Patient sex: F
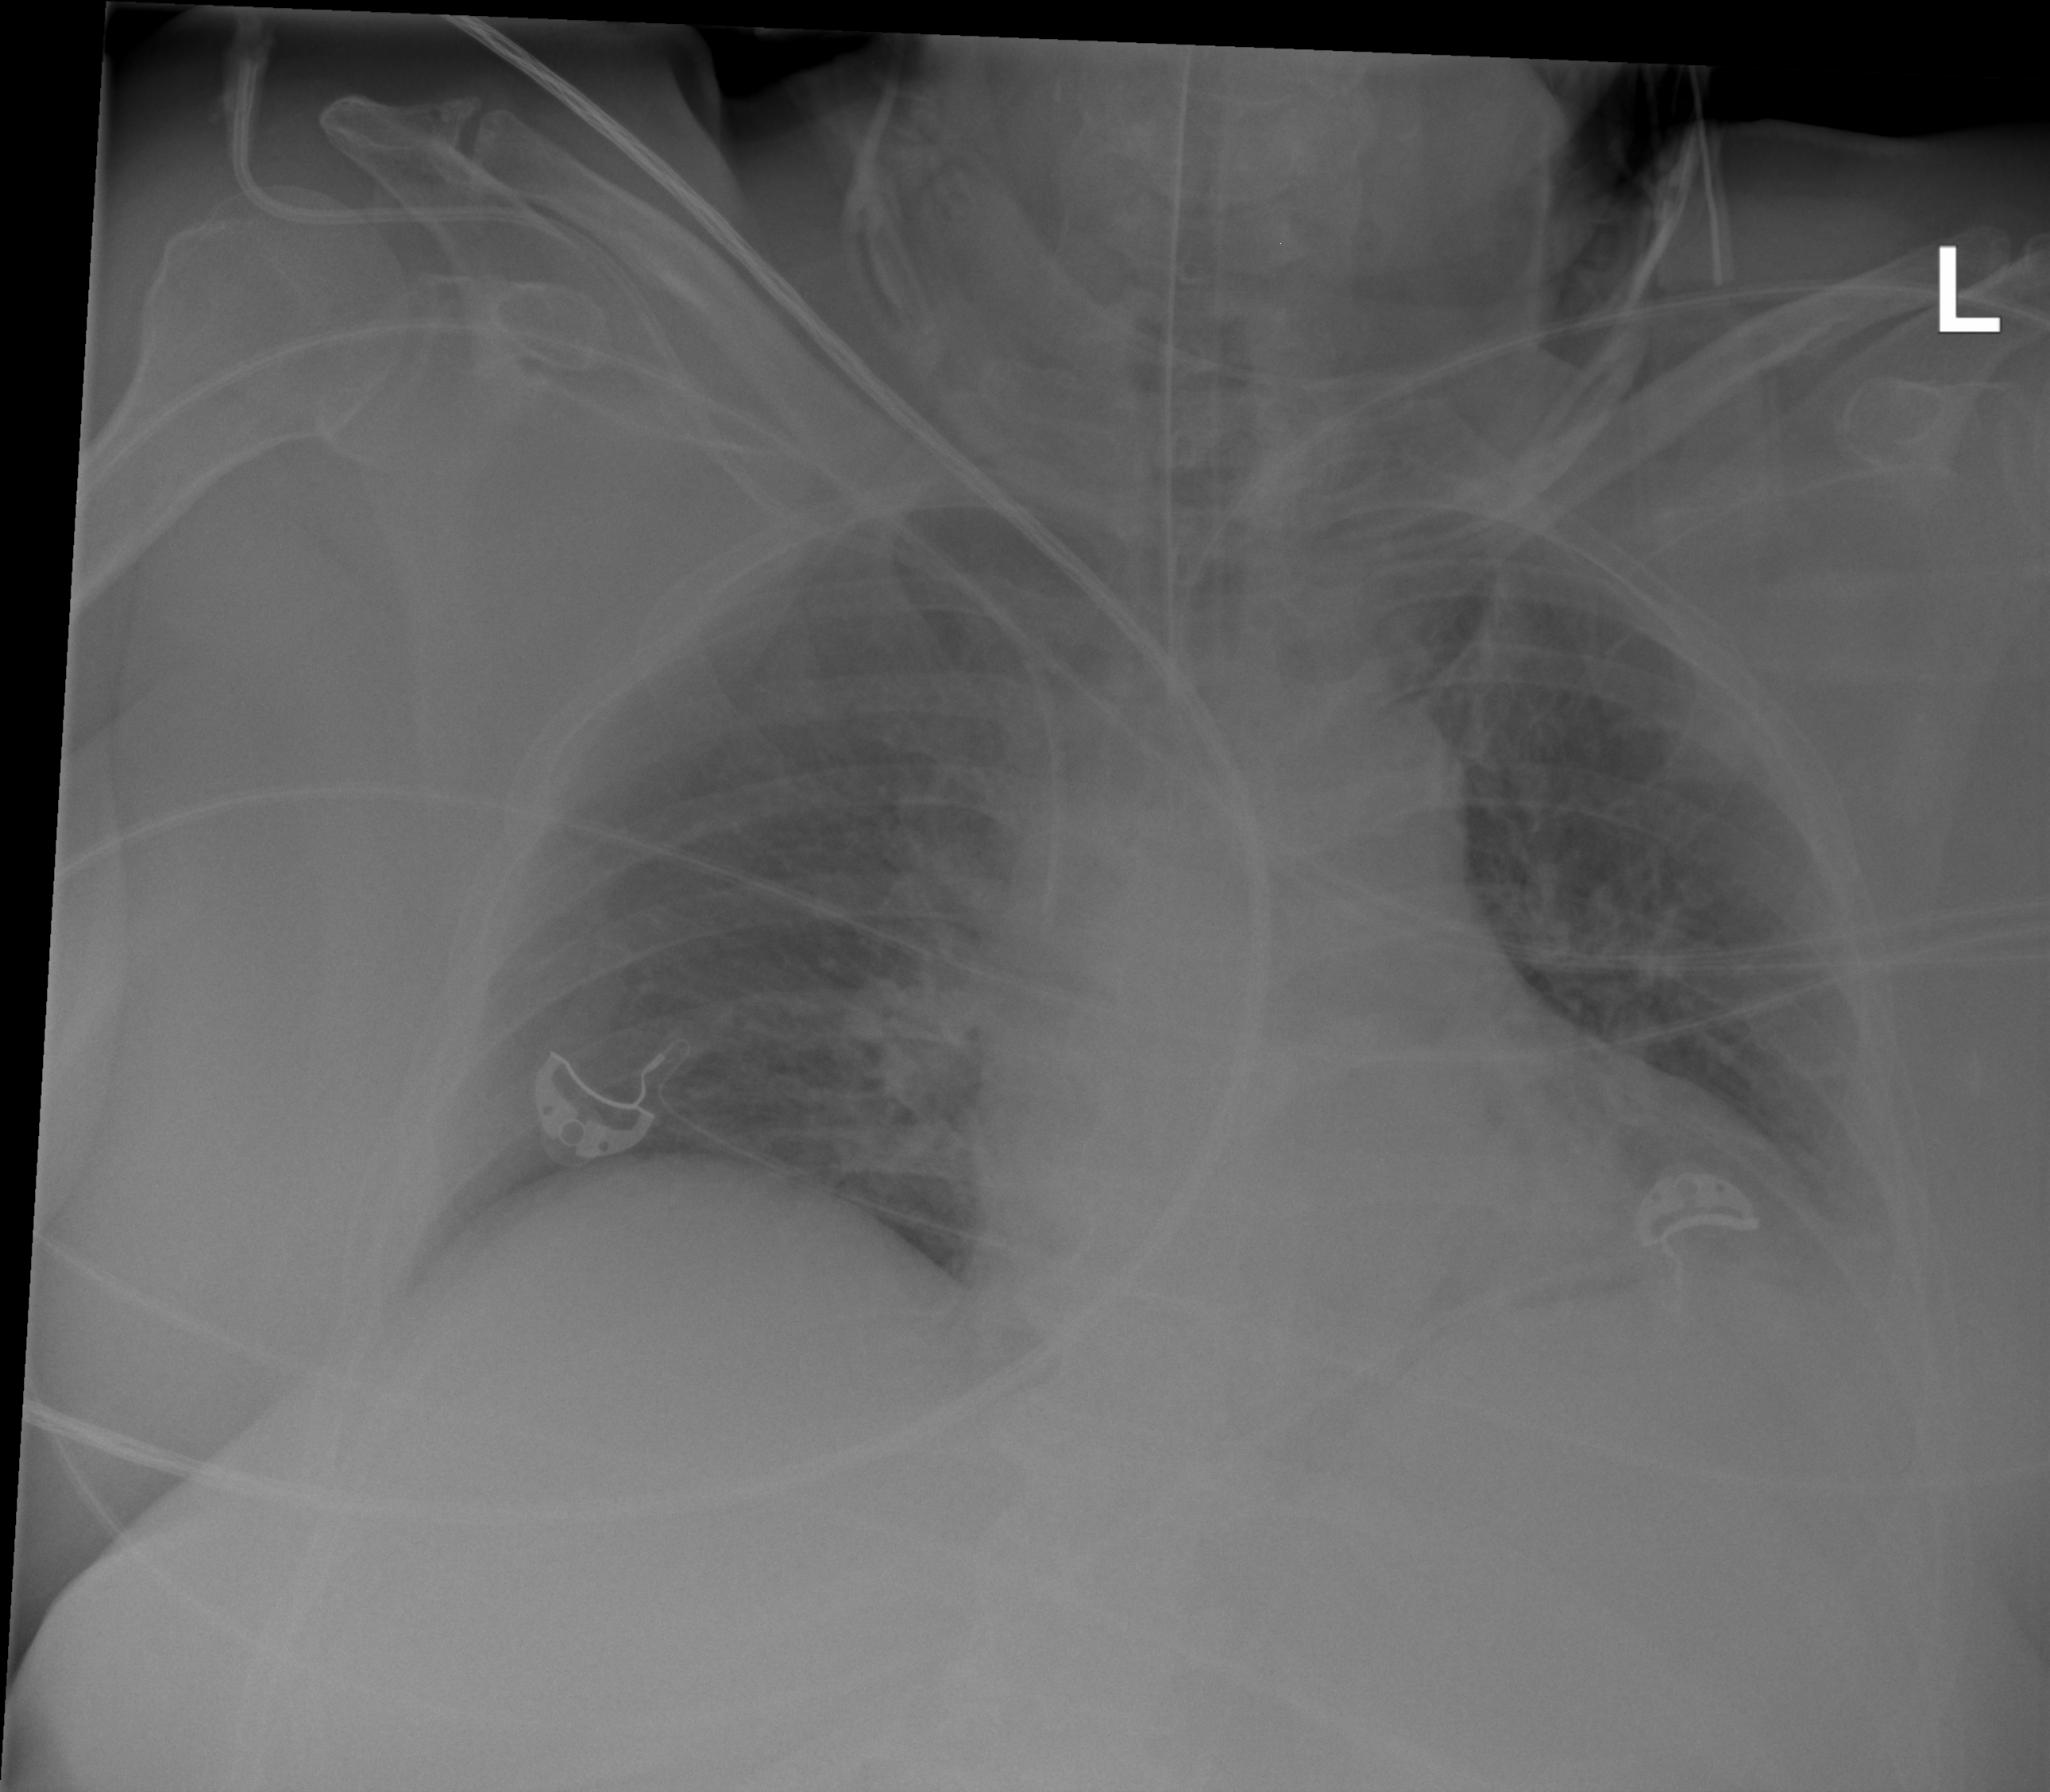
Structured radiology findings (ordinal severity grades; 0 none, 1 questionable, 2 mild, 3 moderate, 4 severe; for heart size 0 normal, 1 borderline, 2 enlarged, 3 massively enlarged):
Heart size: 0
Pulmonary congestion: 0
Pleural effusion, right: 0
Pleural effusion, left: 0
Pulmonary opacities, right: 0
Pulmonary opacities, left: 0
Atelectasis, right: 2
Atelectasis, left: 2